Question: I am currently working on my own App and want to make this custom AppBar. Can somebody help me doing this?
MY main Problem is, the transparent Background and my ListView going under it which looks really bad. Is there any possibility to let the background trasnparent but don't show the List at the top?
'''
// ignore_for_file: unused_local_variable
import 'dart:ui';
import 'package:flutter/material.dart';
class MyHomePage extends StatefulWidget {
MyHomePage({Key? key, this.title = "Hallo"}) : super(key: key);
final String title;
@override
_MyHomePageState createState() => _MyHomePageState();
}
class _MyHomePageState extends State<MyHomePage> {
@override
Widget build(BuildContext context) {
return Scaffold(
body: Container(
decoration: BoxDecoration(
image: DecorationImage(
alignment: Alignment.topRight,
image: AssetImage("lib/assets/images/Bg.png"),
),
),
child: Container(
decoration: BoxDecoration(
image: DecorationImage(
alignment: Alignment.topRight,
image: AssetImage(
"lib/assets/images/Bg2.png",
),
scale: 1.05,
),
),
child: NestedScrollView(
headerSliverBuilder: (context, innerBoxISScrolled) => [
SliverAppBar(
elevation: 0,
shape: RoundedRectangleBorder(
borderRadius: BorderRadius.vertical(
bottom: Radius.circular(30),
),
),
backgroundColor: Colors.transparent,
automaticallyImplyLeading: false,
floating: true,
snap: false,
pinned: true,
title: //Startseite
Row(
mainAxisAlignment: MainAxisAlignment.spaceBetween,
children: [
Text(
"Startseite",
style: TextStyle(color: Colors.black),
),
//Notification
Row(
children: [
Container(
decoration: BoxDecoration(
gradient: LinearGradient(
colors: [
Color.fromARGB(255, 197, 193, 193),
Color.fromARGB(255, 167, 156, 156)
.withOpacity(0.8),
],
begin: Alignment.topLeft,
end: Alignment.bottomRight,
),
borderRadius: BorderRadius.circular(12)),
padding: EdgeInsets.all(2),
child: Icon(Icons.notifications),
),
SizedBox(width: 10),
//Profile
ClipOval(
child: Container(
decoration: BoxDecoration(
gradient: LinearGradient(
colors: [
Color(0xFFFFFFFF),
Color(0xFF000000).withOpacity(0),
],
begin: Alignment.topLeft,
end: Alignment.bottomRight,
),
borderRadius: BorderRadius.circular(16),
),
padding: EdgeInsets.all(10),
child: Container(
decoration: BoxDecoration(
borderRadius: BorderRadius.circular(10),
image: DecorationImage(
image: ExactAssetImage(
'lib/assets/images/baki.jpg'),
fit: BoxFit.fill,
),
),
),
),
),
],
),
],
),
bottom: AppBar(
elevation: 0,
automaticallyImplyLeading: false,
backgroundColor: Colors.transparent,
title: Container(
decoration:
BoxDecoration(borderRadius: BorderRadius.circular(12)),
child: Row(
mainAxisAlignment: MainAxisAlignment.spaceBetween,
children: [
Padding(
padding: const EdgeInsets.only(bottom: 10.0),
child: Stack(
children: [
Padding(
padding: const EdgeInsets.only(top: 3.0),
child: Container(
width:
MediaQuery.of(context).size.width * 0.5,
height: MediaQuery.of(context).size.height *
0.025,
decoration: BoxDecoration(
gradient: LinearGradient(
colors: [
Color(0xFF4B4646).withOpacity(0.6),
Color(0xFFFFFFFF).withOpacity(0.2),
],
begin: Alignment.centerLeft,
end: Alignment.centerRight,
),
borderRadius: BorderRadius.circular(12),
),
child: Padding(
padding: const EdgeInsets.symmetric(
vertical: 5.0),
child: Padding(
padding: const EdgeInsets.only(left: 4.0),
child: Text(
"Suchen",
textAlign: TextAlign.start,
style: TextStyle(
fontFamily: "Acme-Regular",
color: Colors.grey.shade200,
fontSize: 10),
),
),
),
),
),
Padding(
padding: const EdgeInsets.only(
left: 170.0,
),
child: Container(
decoration: BoxDecoration(
color:
Colors.grey.shade300.withOpacity(0.4),
borderRadius: BorderRadius.circular(12)),
padding: EdgeInsets.all(5),
child: Icon(Icons.search,
size: 20, color: Colors.green),
),
),
],
),
),
Padding(
padding: const EdgeInsets.only(bottom: 12),
child: Container(
decoration: BoxDecoration(
color: Colors.grey.shade300.withOpacity(0.4),
borderRadius: BorderRadius.circular(12)),
child: Icon(Icons.filter_alt,
size: 22, color: Colors.green),
),
),
],
),
),
),
),
],
body: Expanded(
child: ListView(
padding: const EdgeInsets.all(8),
children: <Widget>[
Container(
height: 50,
color: Colors.amber[600],
child: const Center(child: Text('Entry A')),
),
Container(
height: 50,
color: Colors.amber[500],
child: const Center(child: Text('Entry B')),
),
Container(
height: 50,
color: Colors.amber[100],
child: const Center(child: Text('Entry C')),
),
],
),
),
),
),
),
);
}
}
'''
[
<URL>
<URL>
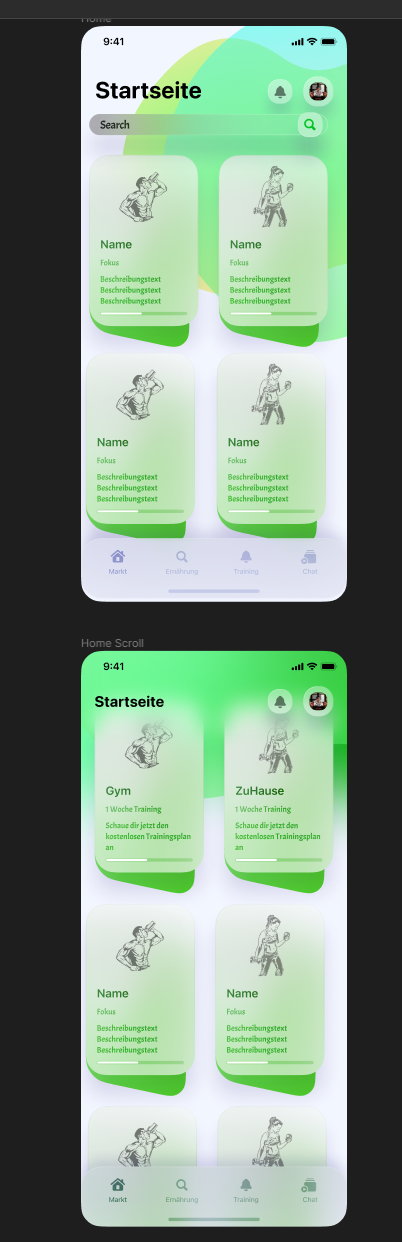
Answer: you can add these lines of code to remove the backgroundColor from AppBar widget.
'''
backgroundColor: Colors.transparent,
elevation: 0
'''
If you want to implement it from zero, you can use a Row with 2 children. First child (a Text) for the title and the second one (a Row) for buttons. Don't remember to set mainAxisAlignment to 'MainAxisAlignment.spaceBetween'.
I hope this help you
---
Here is the code:
'''
import 'dart:ui';
import 'package:flutter/material.dart';
class MyHomePage extends StatefulWidget {
const MyHomePage({Key? key, this.title = "Hallo"}) : super(key: key);
final String title;
@override
_MyHomePageState createState() => _MyHomePageState();
}
class _MyHomePageState extends State<MyHomePage> {
@override
Widget build(BuildContext context) {
return Scaffold(
body: Container(
decoration: const BoxDecoration(
// color: Colors.cyan,
image: DecorationImage(
alignment: Alignment.topRight,
image: AssetImage("lib/assets/images/Bg.png"),
),
),
child: Container(
decoration: const BoxDecoration(
image: DecorationImage(
alignment: Alignment.topRight,
image: AssetImage(
"lib/assets/images/Bg2.png",
),
scale: 1.05,
),
),
child: CustomScrollView(
slivers: [
SliverAppBar(
elevation: 0,
shape: const RoundedRectangleBorder(
borderRadius: BorderRadius.vertical(
bottom: Radius.circular(30),
),
),
backgroundColor: Colors.transparent,
automaticallyImplyLeading: false,
floating: false,
snap: false,
pinned: true,
stretch: true,
actions: [
Container(
decoration: BoxDecoration(
gradient: LinearGradient(
colors: [
const Color.fromARGB(255, 197, 193, 193),
const Color.fromARGB(255, 167, 156, 156)
.withOpacity(0.8),
],
begin: Alignment.topLeft,
end: Alignment.bottomRight,
),
borderRadius: BorderRadius.circular(12)),
padding: const EdgeInsets.all(2),
child: const Icon(Icons.notifications),
),
const SizedBox(width: 10),
//Profile
ClipOval(
child: Container(
decoration: BoxDecoration(
gradient: LinearGradient(
colors: [
const Color(0xFFFFFFFF),
const Color(0xFF000000).withOpacity(0),
],
begin: Alignment.topLeft,
end: Alignment.bottomRight,
),
borderRadius: BorderRadius.circular(16),
),
padding: const EdgeInsets.all(10),
child: Container(
decoration: BoxDecoration(
borderRadius: BorderRadius.circular(10),
image: const DecorationImage(
image:
ExactAssetImage('lib/assets/images/baki.jpg'),
fit: BoxFit.fill,
),
),
),
),
),
],
title: const Text(
"Startseite",
style: TextStyle(color: Colors.black),
),
bottom: AppBar(
elevation: 0,
automaticallyImplyLeading: false,
backgroundColor: Colors.transparent,
title: Container(
decoration:
BoxDecoration(borderRadius: BorderRadius.circular(12)),
child: Row(
mainAxisAlignment: MainAxisAlignment.spaceBetween,
children: [
Padding(
padding: const EdgeInsets.only(bottom: 10.0),
child: Stack(
children: [
Padding(
padding: const EdgeInsets.only(top: 3.0),
child: Container(
width:
MediaQuery.of(context).size.width * 0.5,
height: MediaQuery.of(context).size.height *
0.025,
decoration: BoxDecoration(
gradient: LinearGradient(
colors: [
const Color(0xFF4B4646)
.withOpacity(0.6),
const Color(0xFFFFFFFF)
.withOpacity(0.2),
],
begin: Alignment.centerLeft,
end: Alignment.centerRight,
),
borderRadius: BorderRadius.circular(12),
),
child: Padding(
padding: const EdgeInsets.symmetric(
vertical: 5.0),
child: Padding(
padding: const EdgeInsets.only(left: 4.0),
child: Text(
"Suchen",
textAlign: TextAlign.start,
style: TextStyle(
fontFamily: "Acme-Regular",
color: Colors.grey.shade200,
fontSize: 10),
),
),
),
),
),
Padding(
padding: const EdgeInsets.only(
left: 170.0,
),
child: Container(
decoration: BoxDecoration(
color:
Colors.grey.shade300.withOpacity(0.4),
borderRadius: BorderRadius.circular(12)),
padding: const EdgeInsets.all(5),
child: const Icon(Icons.search,
size: 20, color: Colors.green),
),
),
],
),
),
Padding(
padding: const EdgeInsets.only(bottom: 12),
child: Container(
decoration: BoxDecoration(
color: Colors.grey.shade300.withOpacity(0.4),
borderRadius: BorderRadius.circular(12)),
child: const Icon(Icons.filter_alt,
size: 22, color: Colors.green),
),
),
],
),
),
),
),
SliverFillRemaining(
child: Expanded(
child: ListView(
padding: const EdgeInsets.all(8),
children: <Widget>[
Container(
height: 50,
color: Colors.amber[600],
child: const Center(child: Text('Entry A')),
),
Container(
height: 50,
color: Colors.amber[500],
child: const Center(child: Text('Entry B')),
),
Container(
height: 50,
color: Colors.amber[100],
child: const Center(child: Text('Entry C')),
),
],
),
),
),
],
),
),
),
);
}
}
'''